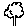
Label: tree